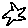
Label: star